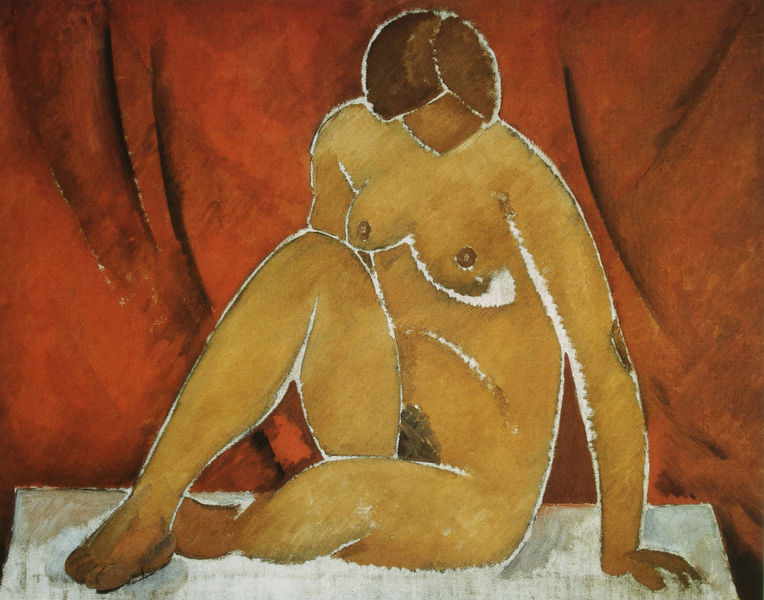
Titel: Weibliches Modell
Künstler: Wladimir Tatlin
Standort: St. Petersburg
Institution: Russisches Museum
Schlagwörter: akt, hand, haut, kopf, körper, nackt, schatten, weiß, cezanne, dreieck, kubismus, sitzen, braun, brust, busen, daumen, ellbogen, finger, frankreich, frau, grau, haar, licht, mitte, renoir, schwarz, tisch, blick, rot, tuch, flächig, teppich, arm, falten, gesicht, inkarnat, vorhang, boden, haare, pose, sitzend, frontal, mittelscheitel, scheitel, schulter, beine, fell, spanien, bein, brüste, füße, modell, umrisse, sitz, haltung, abstrakt, fläche, flächen, formen, schattierung, linien, duktus, falte, sitzende, spitz, sitzt, bauch, plinthe, podest, brustwarzen, knie, liegend, scham, zehen, striche, abstrahiert, punkte, fett, fuss, rechteck, beton, paul, form, hocken, pinsel, sitzfigur, schemenhaft, henri, ecken, gaugin, picasso, aufgestützt, gaugine, nackte frau, basis, pyramide, kantik, stumpf, tempera, matisse, sitzmotiv, gestrichelt, mittig, dreieick, bauchfalte, picass, schamhaar, muttermal, dünner farbauftrag, braque, symbolhaft, aktmodell, pablo, faöten, abstrak, pablo picasso, aktdarstellung, analitisch, curvatur, formauflösung, geometrisiert, geometrisierung, nachte frau, rote phase, schem, scheme, spitu, syntetisch, umrisslicht, elebogen, elebongen